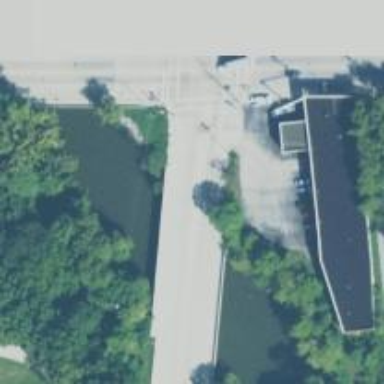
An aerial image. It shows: Tertiary road passing over bridge.